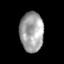
Tissue: skin
Cell type: Epithelial cells
Senescence score: 0.6867
Nuclear area (px): 929
Mean DAPI intensity: 160.496